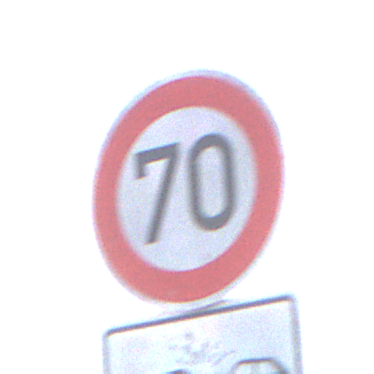
Verkehrszeichen: Geschwindigkeit70
Zusatzzeichen unten: Entfernungsangaben2
Umgebung: Outdoor, Suburban
Tageszeit: SunriseSunset
Wetter: Clear
Licht: Natural
Jahreszeit: NotSpecified
Kontrast: LowContrast